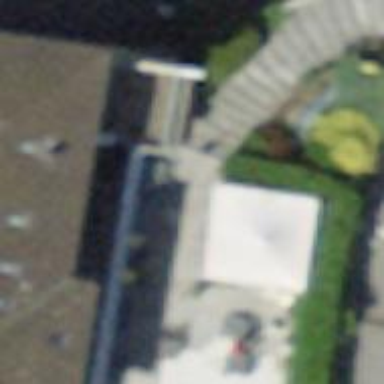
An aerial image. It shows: Restaurant.